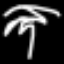
Label: palm tree